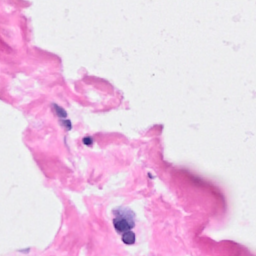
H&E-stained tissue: Breast